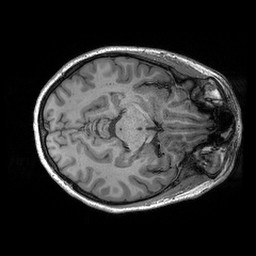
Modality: T1w
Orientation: axial
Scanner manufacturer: siemens
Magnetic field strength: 3 T
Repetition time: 2.3 s
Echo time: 0.00298 s